Question: My iPad app has a navigation where I show screenshots of the different pages and because I want to show more than one screenshot at once I scale the container to around 24% of the original screenshots (1024x768).
'''
- (void) loadView
{
// get landscape screen frame
CGRect screenFrame = [UIScreen mainScreen].bounds;
CGRect landscapeFrame = CGRectMake(0, 0, screenFrame.size.height, screenFrame.size.width);
UIView *view = [[UIView alloc] initWithFrame:landscapeFrame];
view.backgroundColor = [UIColor grayColor];
self.view = view;
// add container view for 2 images
CGRect startFrame = CGRectMake(-landscapeFrame.size.width/2, 0, landscapeFrame.size.width*2, landscapeFrame.size.height);
container = [[UIView alloc] initWithFrame:startFrame];
container.backgroundColor = [UIColor whiteColor];
// add image 1 (1024x768)
UIImage *img1 = [UIImage imageNamed:@"01.jpeg"];
UIImageView *img1View = [[UIImageView alloc] initWithImage:img1];
[container addSubview:img1View];
// add image 2 (1024x768)
UIImage *img2 = [UIImage imageNamed:@"02.jpeg"];
UIImageView *img2View = [[UIImageView alloc] initWithImage:img2];
// move img2 to the right of img1
CGRect newFrame = img2View.frame;
newFrame.origin.x = 1024.0;
img2View.frame = newFrame;
[container addSubview:img2View];
// scale to 24%
container.transform = CGAffineTransformMakeScale(0.24, 0.24);
[self.view addSubview:container];
}
'''
but when I scale images with "small" text it looks sth like this:

I have to use the big screenshots because if a user taps the image it should scale to 100% and be crispy clear.
is there a way how I can scale the images "smoothly" (on the fly) without ruining performance?
it would be enough to have two versions: the full-px one and another for the 24% version.
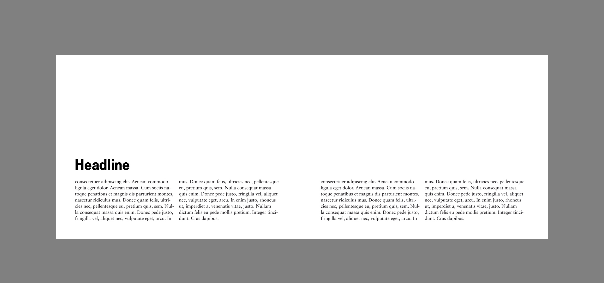
Answer: The reason the scaled-down image looks crappy is it's being scaled in OpenGL, which is using fast-but-low-quality linear interpolation. As you probably know, UIView is built on top of CALayer, which is in turn a sort of wrapper for OpenGL textures. Because the contents of the layer reside in the video card, CALayer can do all of its magic on the GPU, independent of whether the CPU is busy loading a web site, blocked on disk access, or whatever. I mention this only because it's useful to pay attention to what's actually in the textures inside your layers. In your case, the UIImageView's layer has the full 1024x768 bitmap image on its texture, and that isn't affected by the container's transform: The CALayer inside the UIImageView doesn't see that it's going to be (let's see..) 246x185 on-screen and re-scale its bitmap, it just lets OpenGL do its thing and scale down the bitmap every time it updates the display.
To get better scaling, we'll need to do it in CoreGraphics instead of OpenGL. Here's one way to do it:
'''
- (UIImage*)scaleImage:(UIImage*)image by:(float)scale
{
CGSize size = CGSizeMake(image.size.width * scale, image.size.height * scale);
UIGraphicsBeginImageContextWithOptions(size, YES, 0.0);
[image drawInRect:CGRectMake(0, 0, size.width, size.height)];
UIImage *imageCopy = UIGraphicsGetImageFromCurrentImageContext();
UIGraphicsEndImageContext();
return imageCopy;
}
- (void)loadView
{
// get landscape screen frame
CGRect screenFrame = [UIScreen mainScreen].bounds;
CGRect landscapeFrame = CGRectMake(0, 0, screenFrame.size.height, screenFrame.size.width);
UIView *view = [[UIView alloc] initWithFrame:landscapeFrame];
view.backgroundColor = [UIColor grayColor];
self.view = view;
// add container view for 2 images
CGRect startFrame = CGRectMake(-landscapeFrame.size.width/2, 0, landscapeFrame.size.width*2, landscapeFrame.size.height);
container = [[UIView alloc] initWithFrame:startFrame];
container.backgroundColor = [UIColor whiteColor];
// add image 1 (1024x768)
UIImage *img1 = [UIImage imageNamed:@"01.png"];
img1View = [[TapImageView alloc] initWithFrame:CGRectMake(0, 0, 1024, 768)];
img1View.userInteractionEnabled = YES; // important!
img1View.image = [self scaleImage:img1 by:0.24];
[container addSubview:img1View];
// add image 2 (1024x768)
UIImage *img2 = [UIImage imageNamed:@"02.png"];
img2View = [[TapImageView alloc] initWithFrame:CGRectMake(1024, 0, 1024, 768)];
img2View.userInteractionEnabled = YES;
img2View.image = [self scaleImage:img2 by:0.24];
[container addSubview:img2View];
// scale to 24% and layout subviews
zoomed = YES;
container.transform = CGAffineTransformMakeScale(0.24, 0.24);
[self.view addSubview:container];
}
- (void)viewTapped:(id)sender
{
zoomed = !zoomed;
[UIView animateWithDuration:0.5 animations:^
{
if ( zoomed )
{
container.transform = CGAffineTransformMakeScale(0.24, 0.24);
}
else
{
img1View.image = [UIImage imageNamed:@"01.png"];
img2View.image = [UIImage imageNamed:@"02.png"];
container.transform = CGAffineTransformMakeScale(1.0, 1.0);
}
}
completion:^(BOOL finished)
{
if ( zoomed )
{
UIImage *img1 = [UIImage imageNamed:@"01.png"];
img1View.image = [self scaleImage:img1 by:0.24];
UIImage *img2 = [UIImage imageNamed:@"02.png"];
img2View.image = [self scaleImage:img2 by:0.24];
}
}];
}
'''
And here's TapImageView, a UIImageView subclass that tells us when it's been tapped by sending an action up the responder chain:
'''
@interface TapImageView : UIImageView
@end
@implementation TapImageView
- (void)touchesEnded:(NSSet*)touches withEvent:(UIEvent*)event
{
[[UIApplication sharedApplication] sendAction:@selector(viewTapped:) to:nil from:self forEvent:event];
}
@end
'''